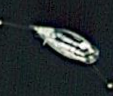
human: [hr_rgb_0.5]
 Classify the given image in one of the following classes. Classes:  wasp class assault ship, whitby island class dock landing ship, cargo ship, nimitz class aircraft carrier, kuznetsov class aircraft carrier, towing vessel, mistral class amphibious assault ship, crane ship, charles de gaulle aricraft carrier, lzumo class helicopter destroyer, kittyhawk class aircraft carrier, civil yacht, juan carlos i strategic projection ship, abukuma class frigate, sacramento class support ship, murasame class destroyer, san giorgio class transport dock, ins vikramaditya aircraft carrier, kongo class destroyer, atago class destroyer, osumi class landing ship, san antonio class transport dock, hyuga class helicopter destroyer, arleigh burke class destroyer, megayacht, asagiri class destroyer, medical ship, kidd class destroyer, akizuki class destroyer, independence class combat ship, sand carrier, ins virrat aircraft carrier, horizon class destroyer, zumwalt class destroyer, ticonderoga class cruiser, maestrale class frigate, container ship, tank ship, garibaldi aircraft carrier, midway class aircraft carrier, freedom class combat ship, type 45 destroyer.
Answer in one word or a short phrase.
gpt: Civil yacht